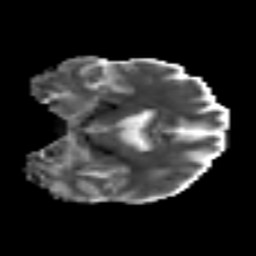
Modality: MD
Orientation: coronal
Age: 40
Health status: ill
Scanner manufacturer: philips
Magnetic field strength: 3 T
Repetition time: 9 s
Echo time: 0.127 s